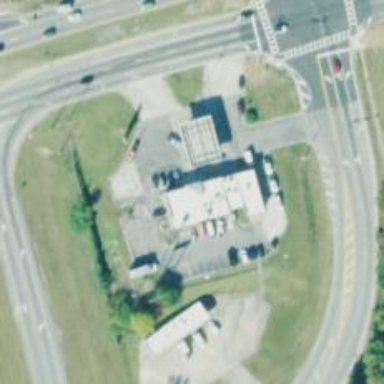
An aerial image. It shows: Convenience shop.